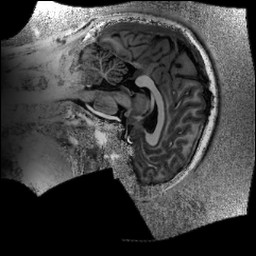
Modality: UNIT1
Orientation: sagittal
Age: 20
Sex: male
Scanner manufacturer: siemens
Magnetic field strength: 6.98 T
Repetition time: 6 s
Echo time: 0.00283 s